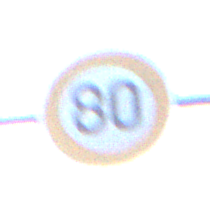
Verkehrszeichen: Geschwindigkeit80
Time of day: SunriseSunset
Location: Outdoor (Suburban)
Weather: PartlyCloudy
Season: NotSpecified
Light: Natural